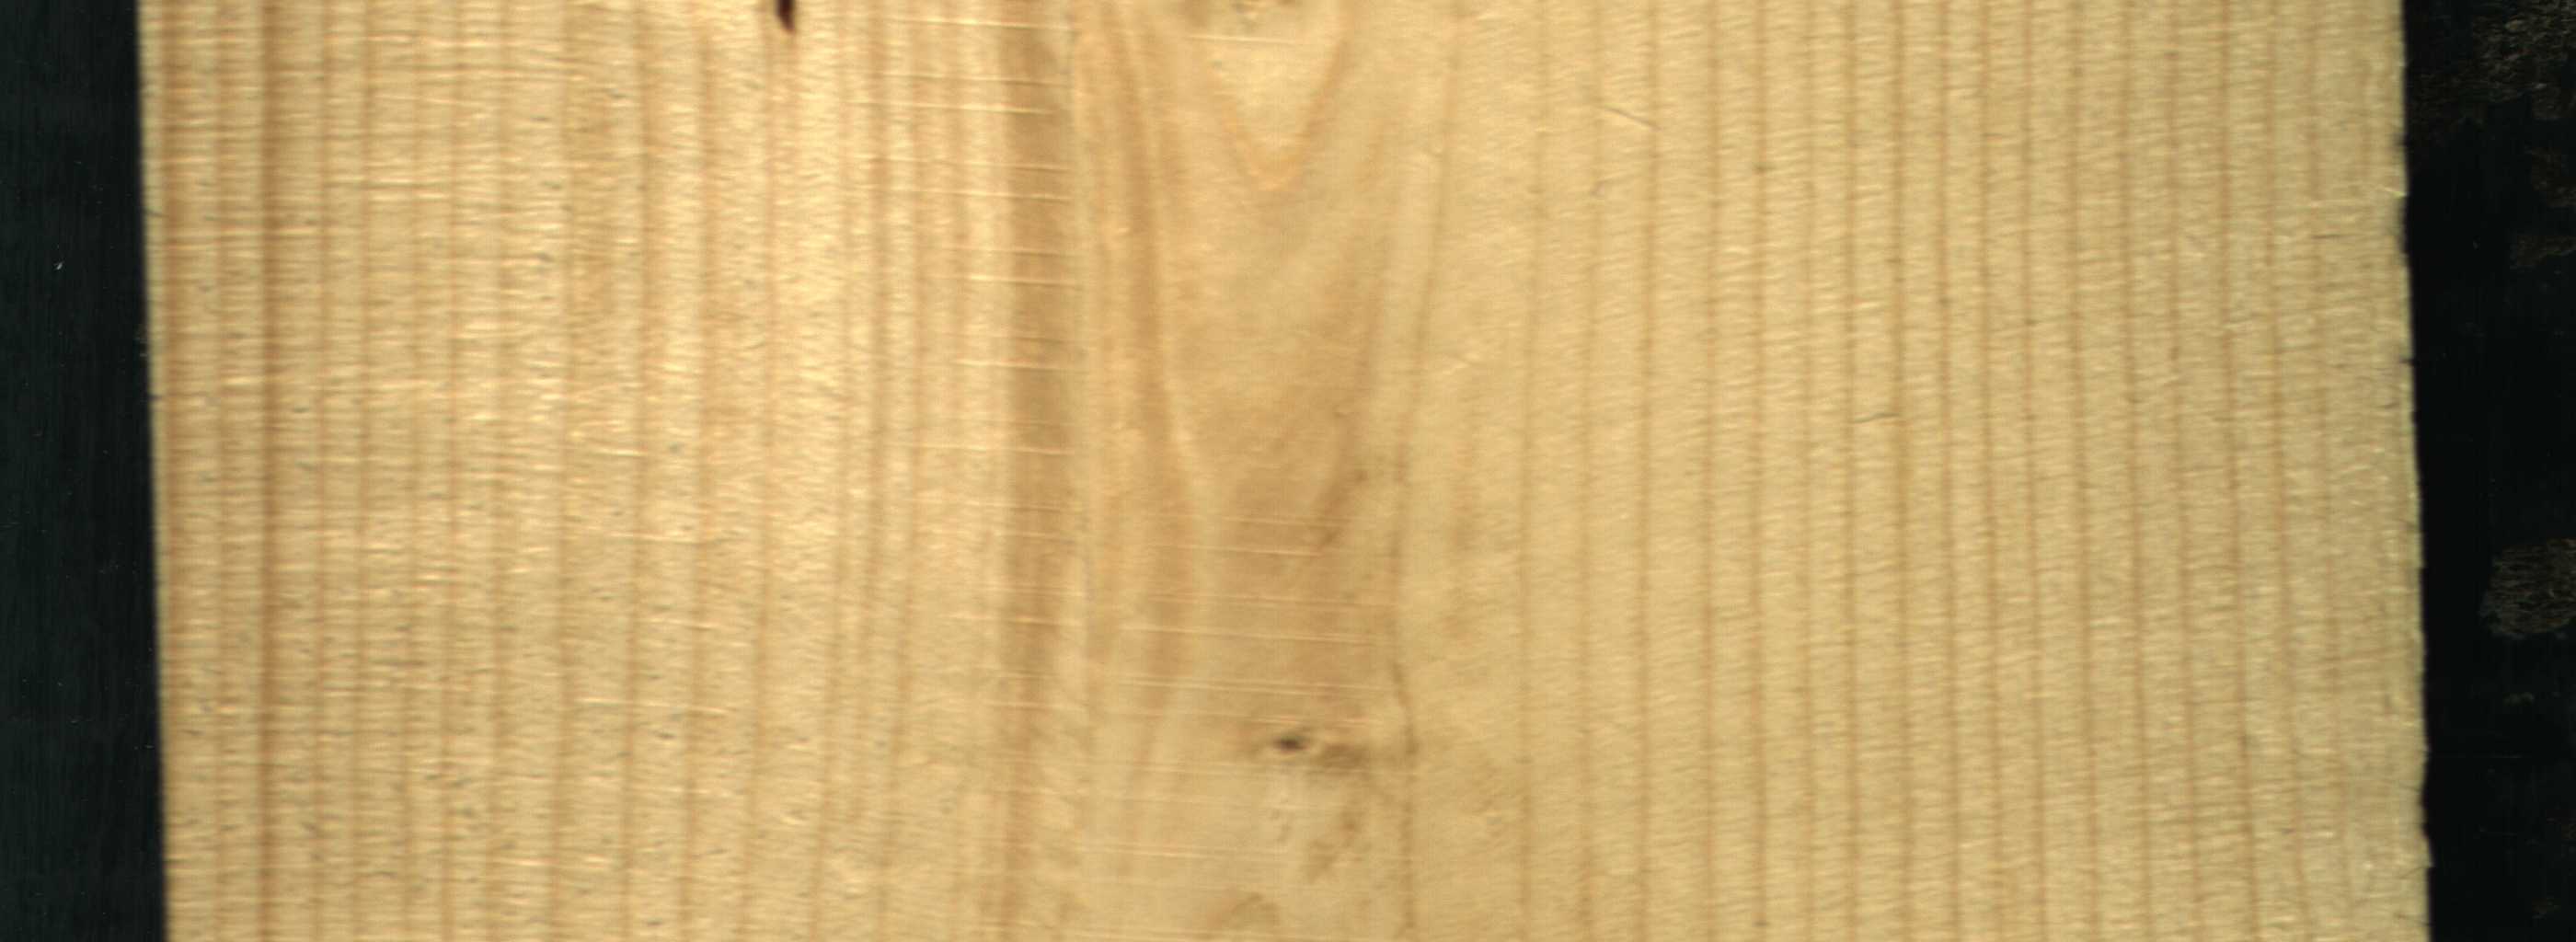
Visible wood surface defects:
resin
Live_Knot